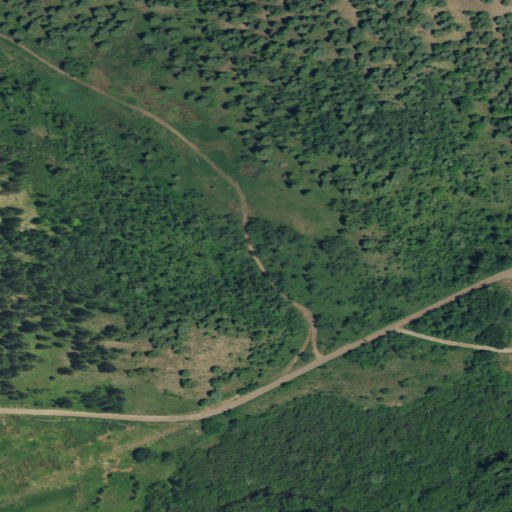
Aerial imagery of valley in Idaho named Road Canyon containing shrub, evergreen forest, woody wetlands, and deciduous forest